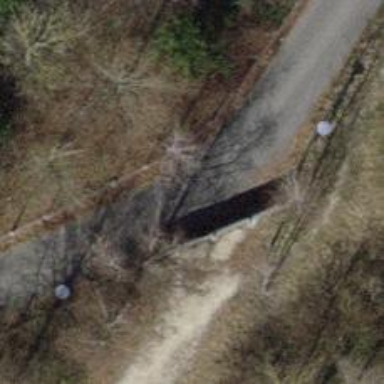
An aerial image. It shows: Unpaved service road.